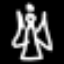
Label: angel